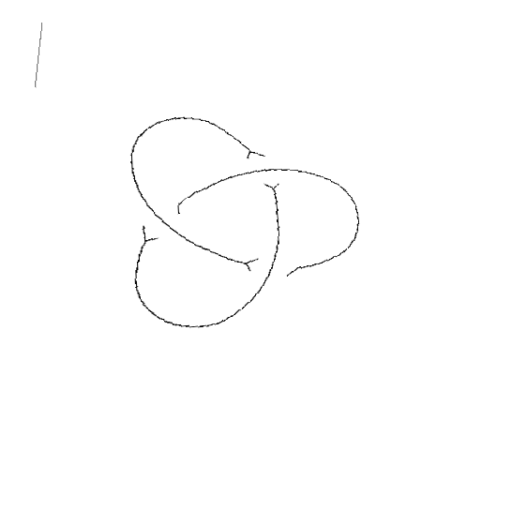
Crossing number: 3